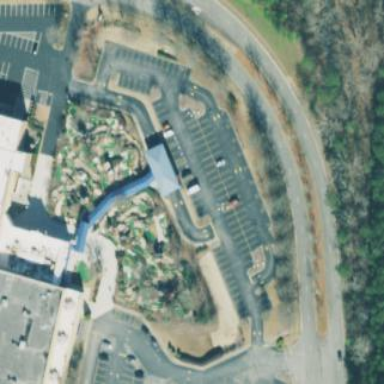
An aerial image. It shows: Miniature golf course.